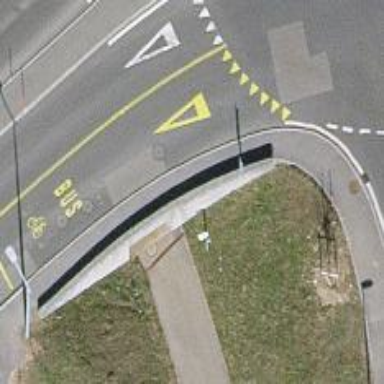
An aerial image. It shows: Footway with concrete surface.